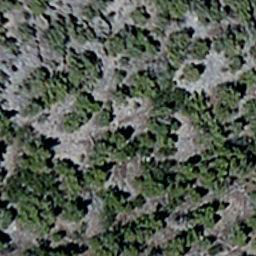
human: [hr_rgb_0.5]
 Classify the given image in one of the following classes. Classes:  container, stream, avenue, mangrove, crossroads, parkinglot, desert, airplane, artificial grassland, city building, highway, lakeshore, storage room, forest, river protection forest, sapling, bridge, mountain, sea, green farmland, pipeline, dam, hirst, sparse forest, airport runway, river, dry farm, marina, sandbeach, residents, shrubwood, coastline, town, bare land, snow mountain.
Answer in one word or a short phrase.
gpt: sparse forest